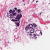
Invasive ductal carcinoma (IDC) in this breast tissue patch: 0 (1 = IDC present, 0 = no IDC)